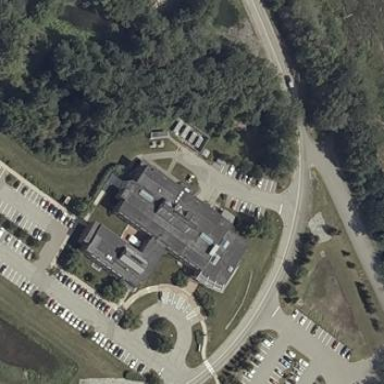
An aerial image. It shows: Office building.